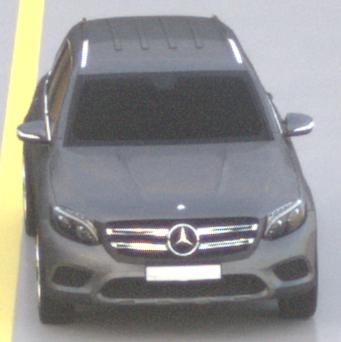
Make: Mercedes-Benz
Model: GLC 250
Detailed model: GLC (253)
Model produced from: 2015/09
Model produced until: 2018/05
Doors: 5
Color: gray
Road condition: wet road
Daytime: sunrise or sunset
Contrast: low contrast